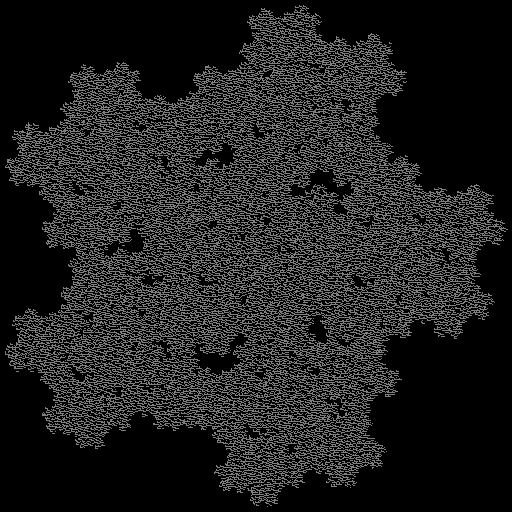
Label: mcWorter_pedigree